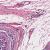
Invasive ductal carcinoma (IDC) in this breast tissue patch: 0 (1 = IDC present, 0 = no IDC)